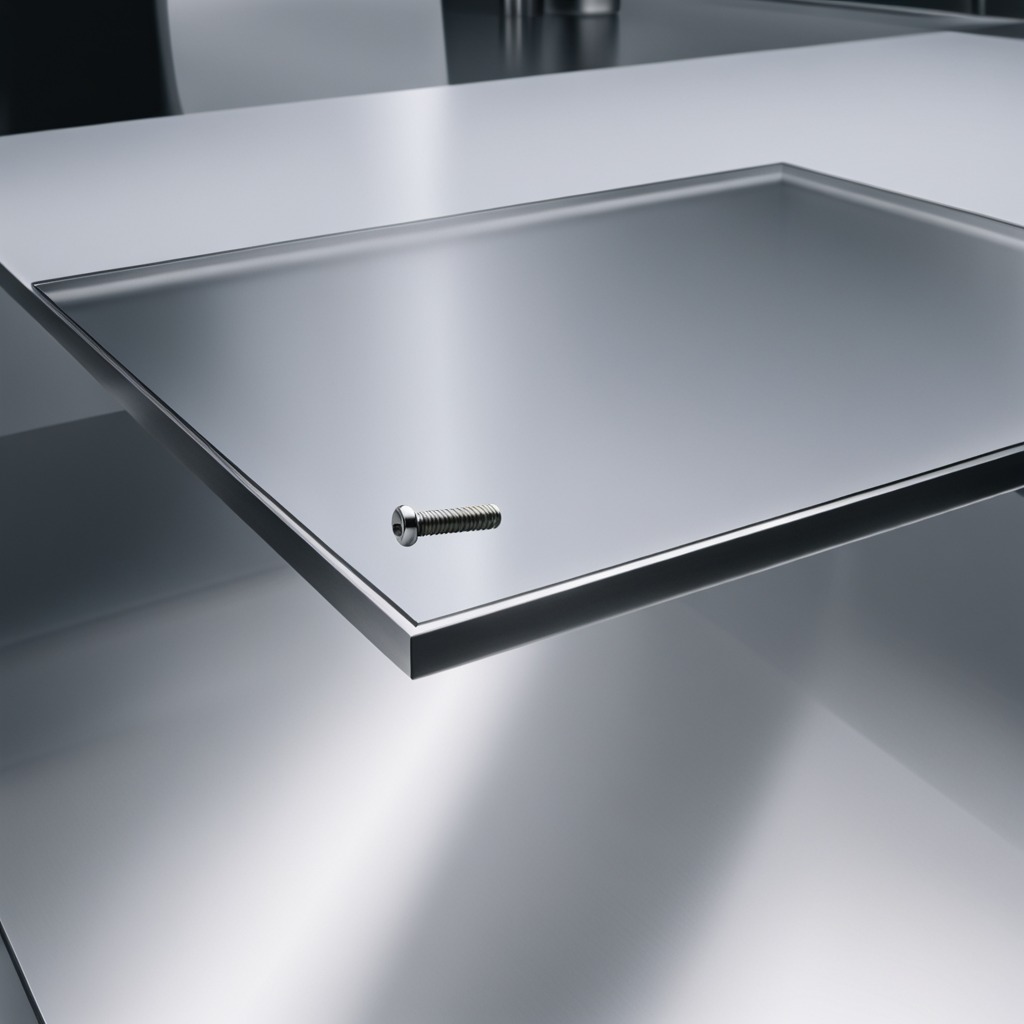
A metal screw is lying on the stainless steel table in a high-end prototyping lab.